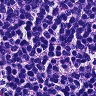
Metastatic tissue present: no